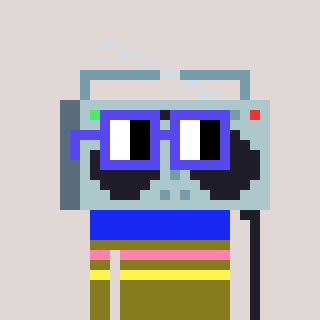
a pixel art character with square blue glasses, a boombox-shaped head and a gunk-colored body on a warm background